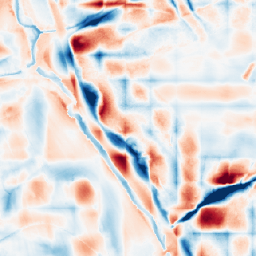
Category: wavelet
Decomposition family: wavelet_biorthogonal
Decomposition parameters: wavelet: bior2.4
level: 5
Upsampling method: area
Upsampling parameters: scale: 4
Upsampling scale: 4